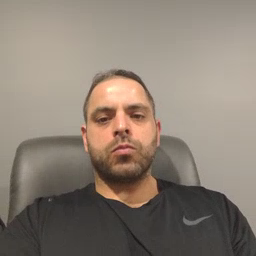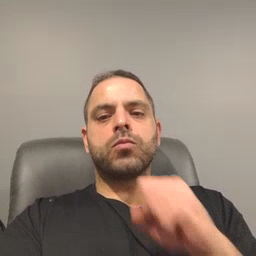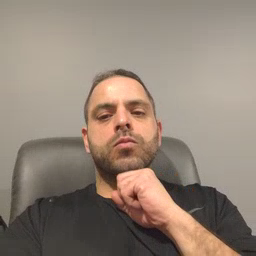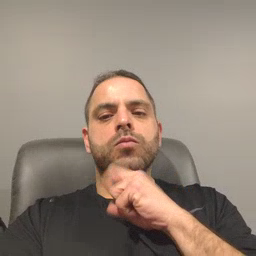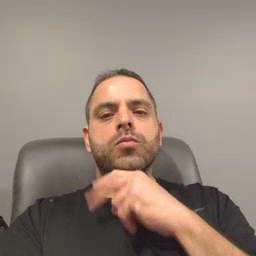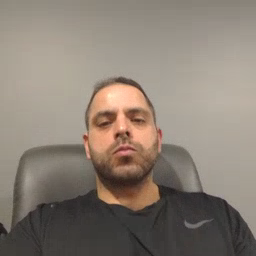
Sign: frog